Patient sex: M
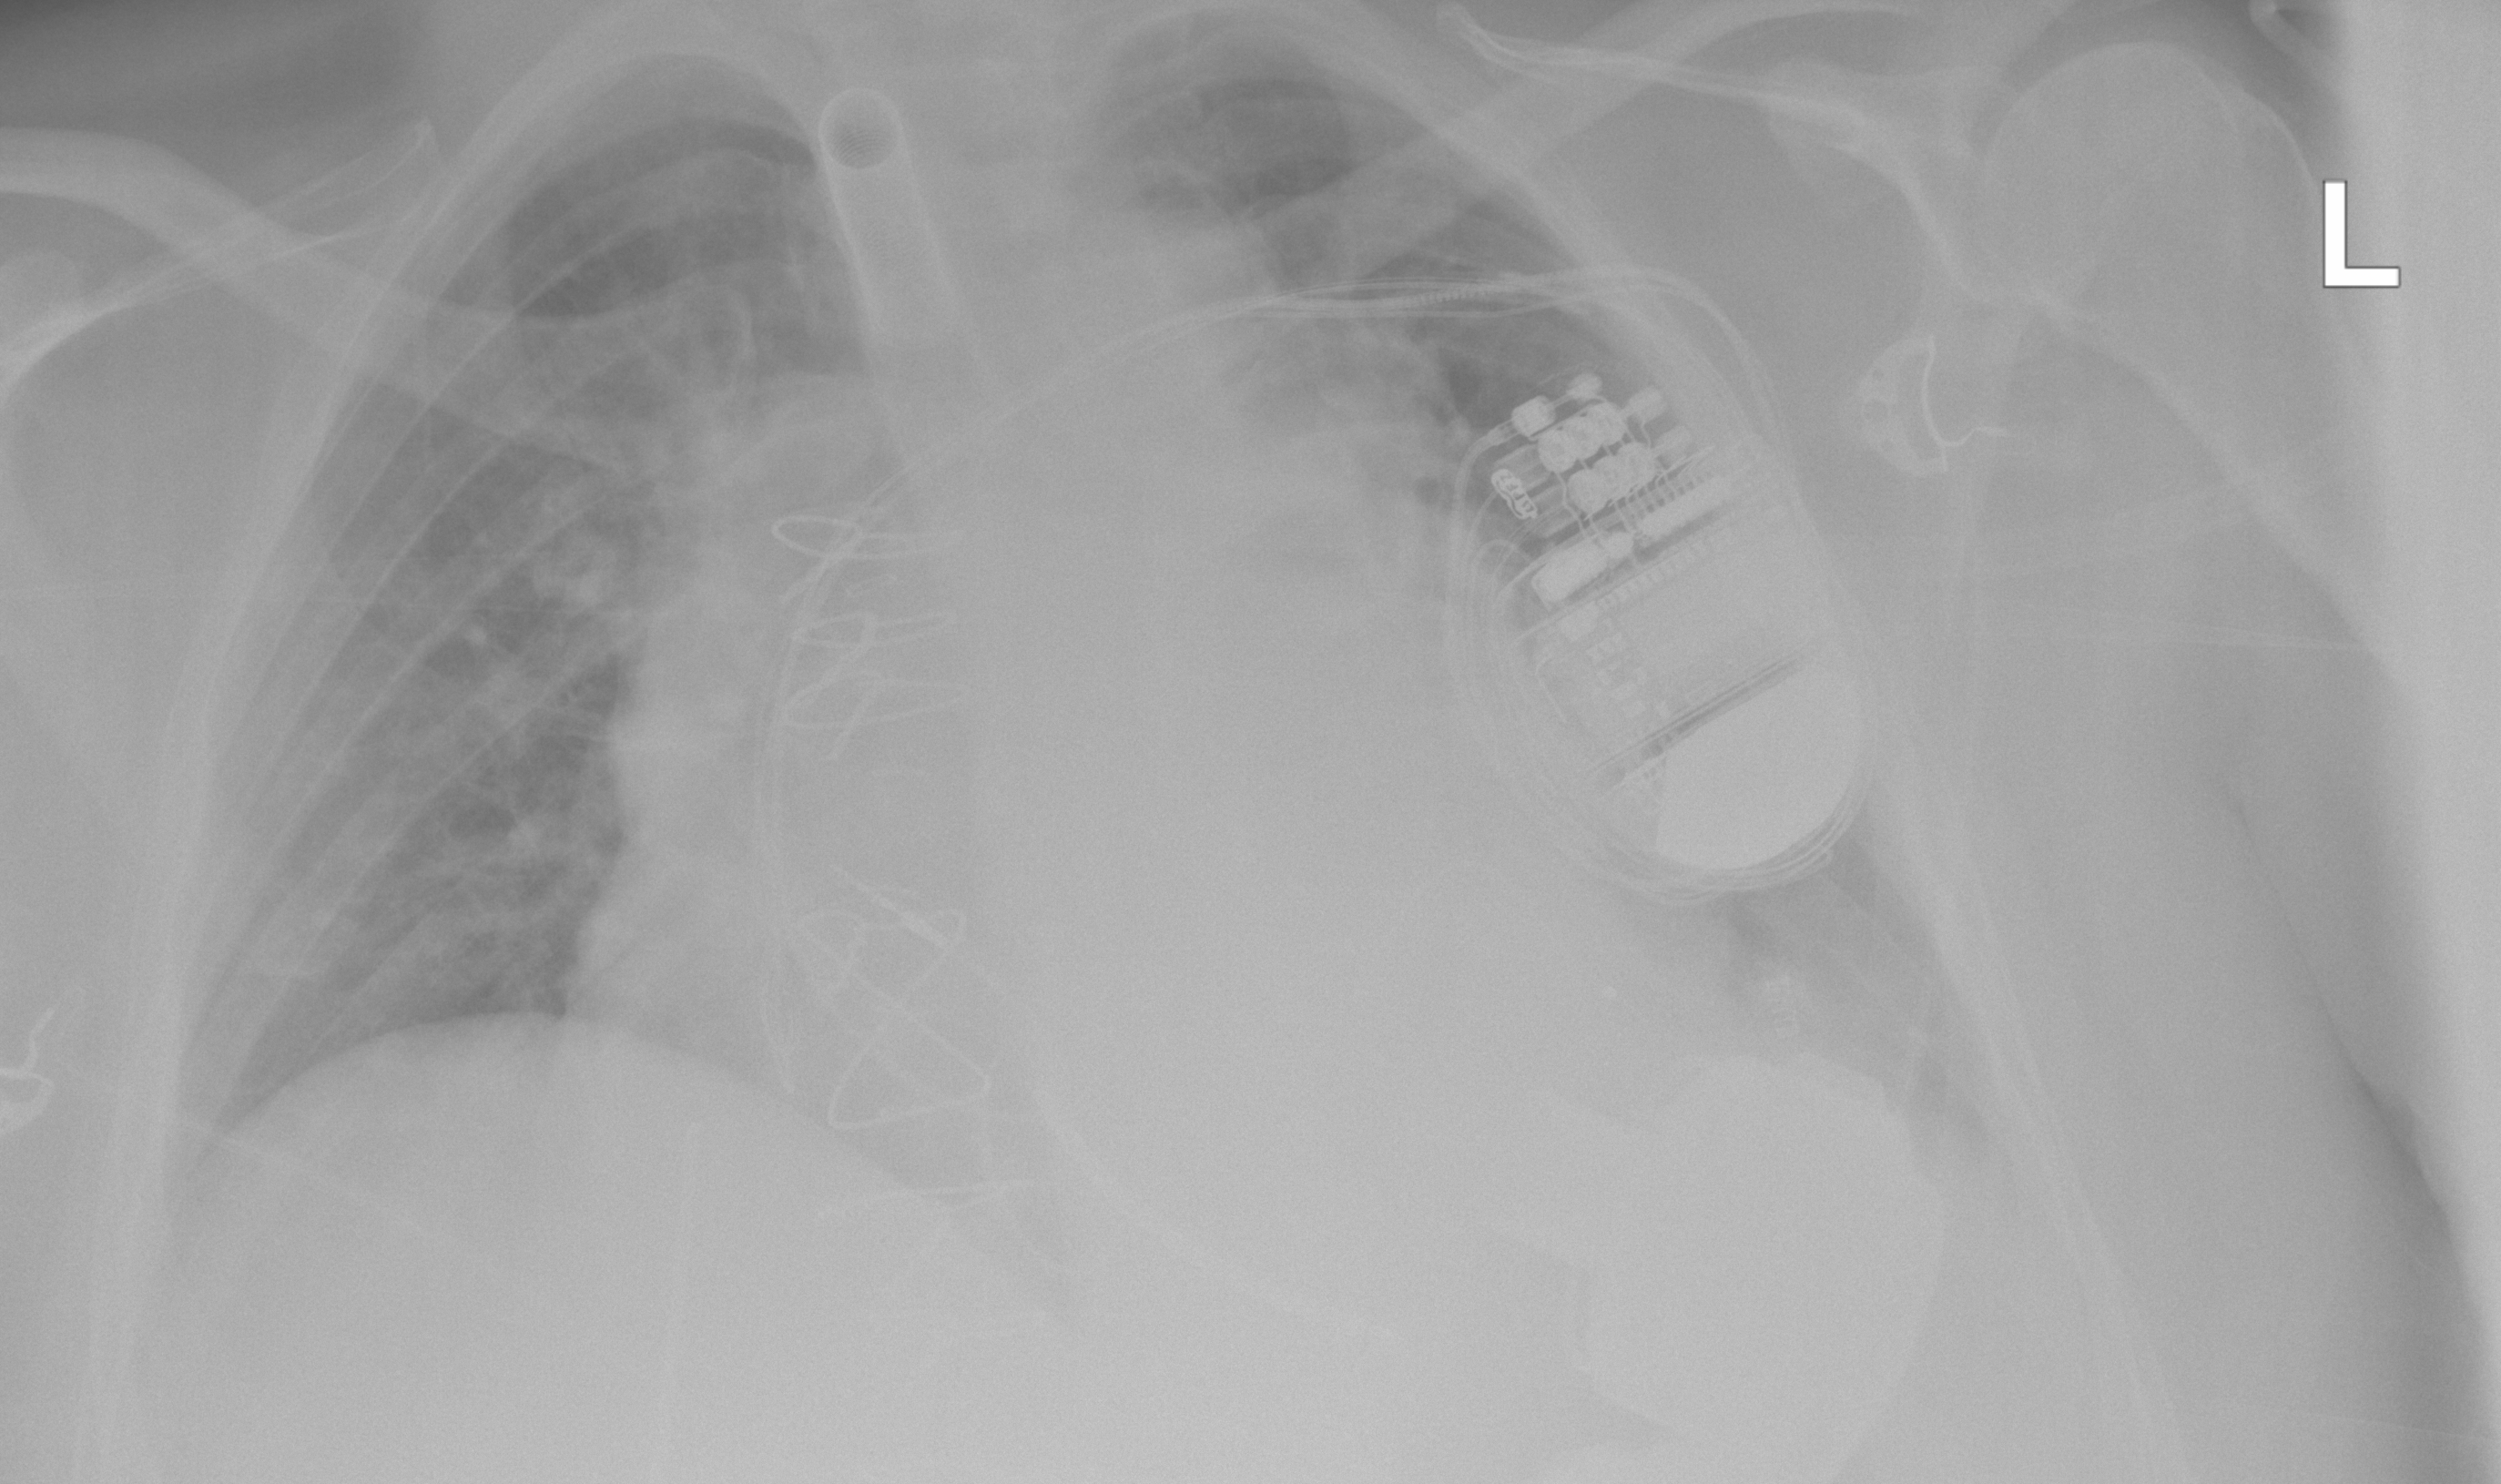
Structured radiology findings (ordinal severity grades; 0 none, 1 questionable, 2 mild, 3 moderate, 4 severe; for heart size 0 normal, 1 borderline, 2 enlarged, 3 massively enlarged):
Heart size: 2
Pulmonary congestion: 2
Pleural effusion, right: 0
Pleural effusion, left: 2
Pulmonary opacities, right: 0
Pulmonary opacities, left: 0
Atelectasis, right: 2
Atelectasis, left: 2